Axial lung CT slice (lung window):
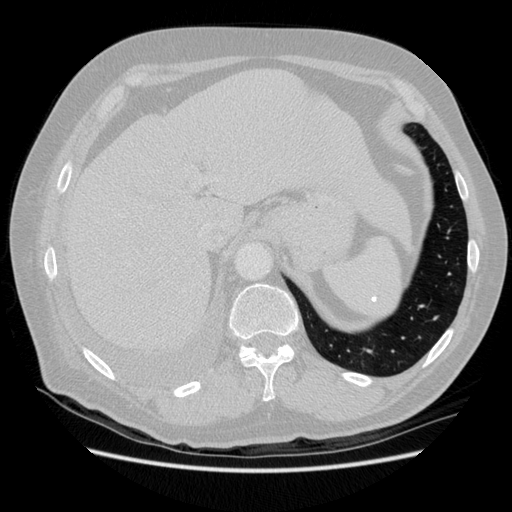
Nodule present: no